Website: walmart
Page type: newsletter-management
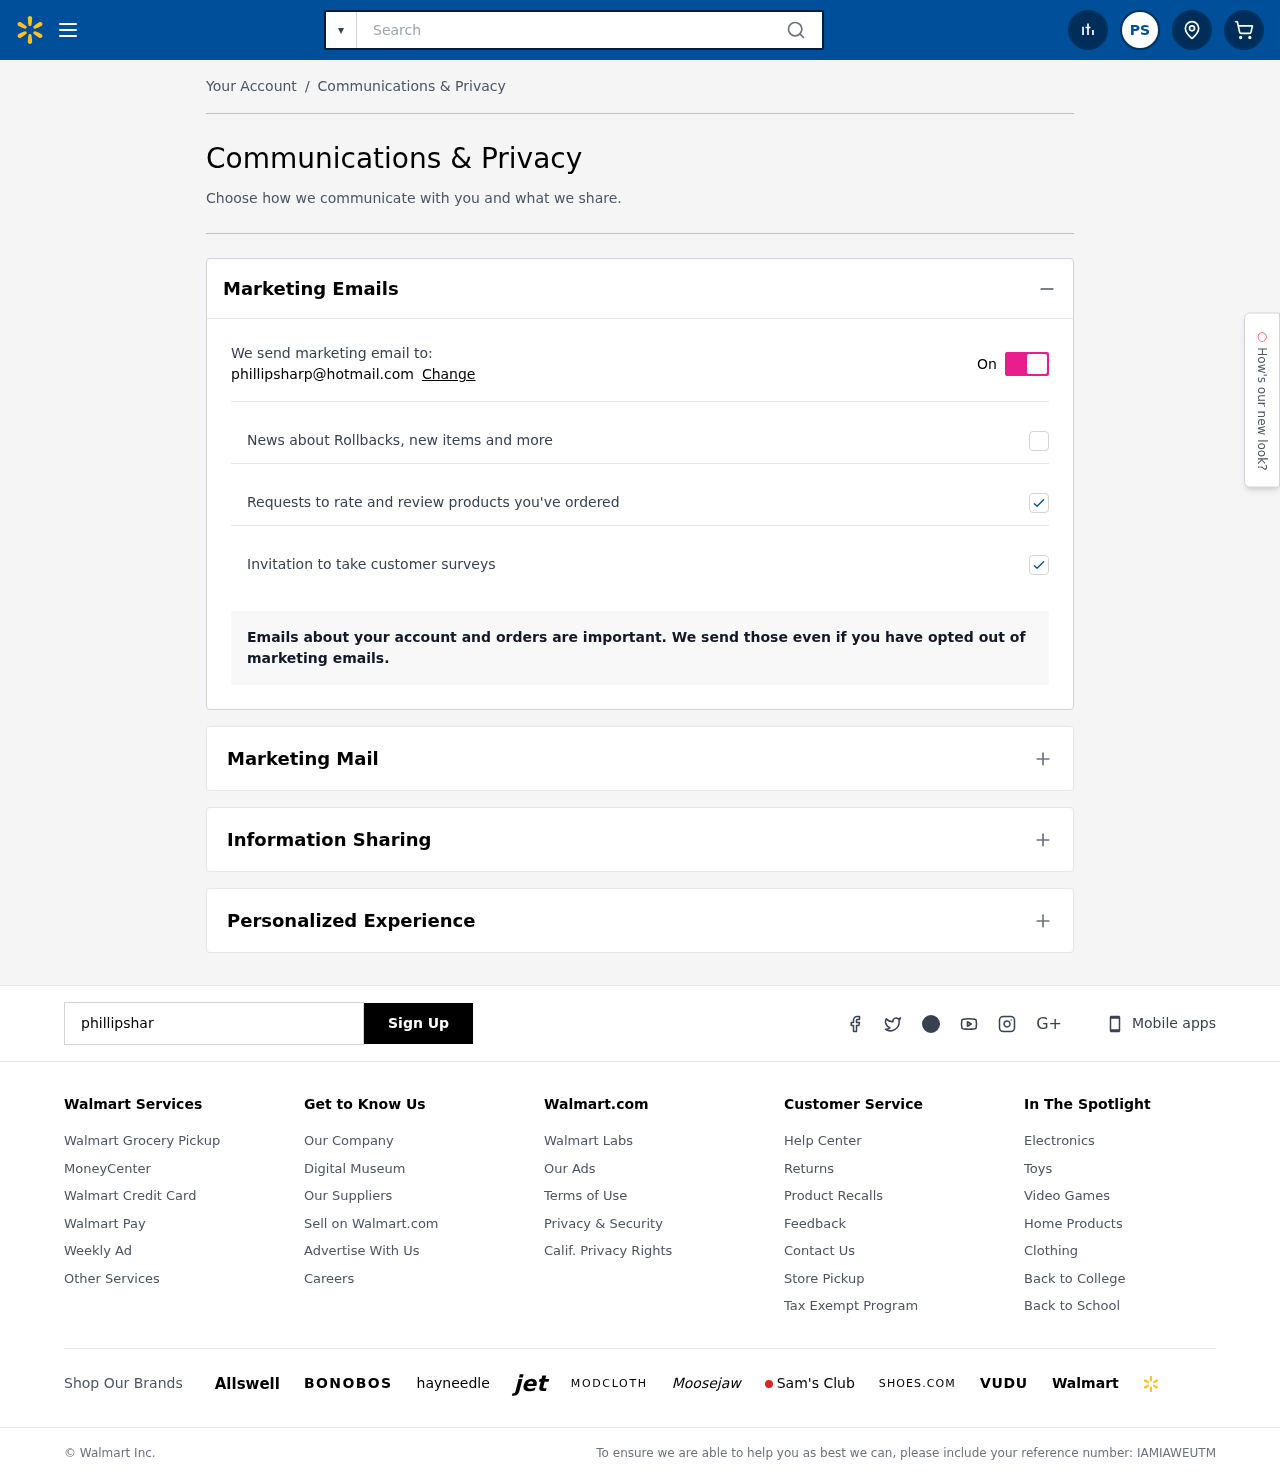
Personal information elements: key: PII_EMAIL
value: phillipsharp@hotmail.com
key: PII_INITIALS
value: PS
Search elements: key: HEADER_SEARCH
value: Search